Field crop: maize
Growth stage: 1
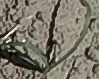
Species: sorghum